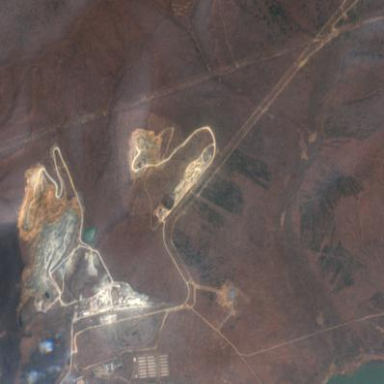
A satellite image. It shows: Quarry with gravel as the main resource.